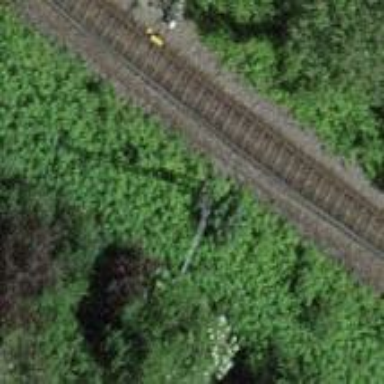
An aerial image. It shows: Railway milestone with catenary mast.